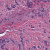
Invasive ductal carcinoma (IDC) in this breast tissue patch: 1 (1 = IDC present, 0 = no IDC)